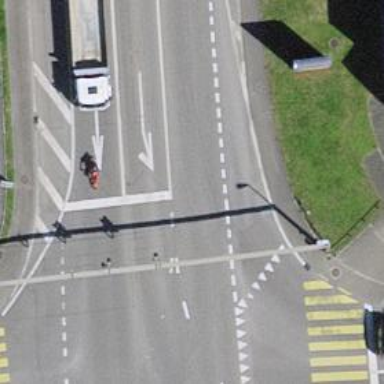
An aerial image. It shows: Road with traffic signals.